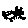
Label: cat